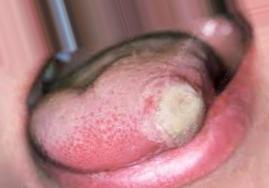
Condition: Mouth Ulcer